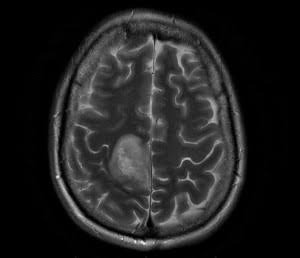
Label: meningioma